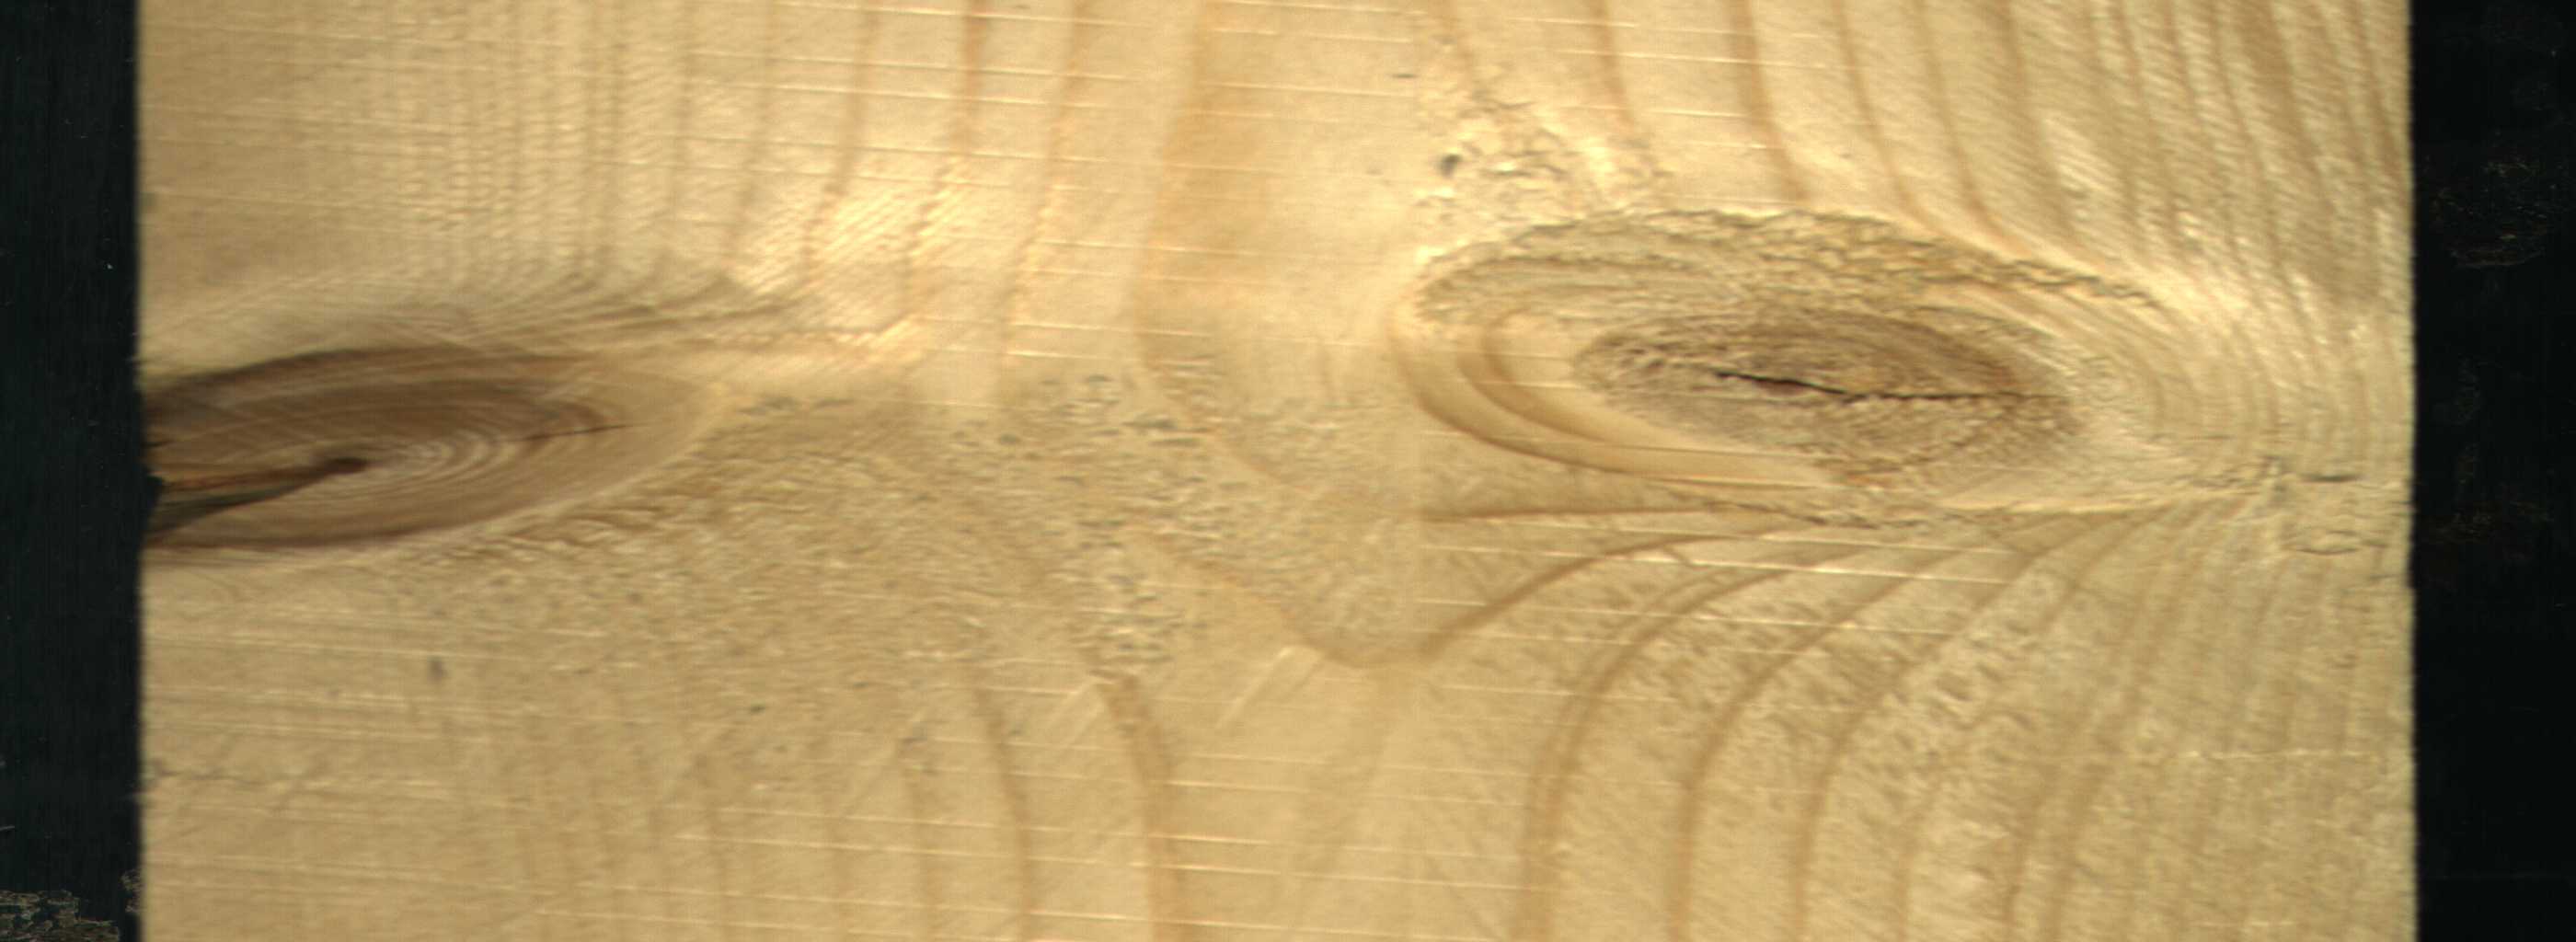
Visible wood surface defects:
knot_with_crack
knot_with_crack